Question: I have a Database with double data, now I wan't to delete the double data.
I can all ready filter the double value with this query:
'''
SELECT model, count(model), max(product_id) as latest FROM sn1_product GROUP BY model HAVING COUNT(model) > 1
'''

How can I write a delete query which delete the latest id?
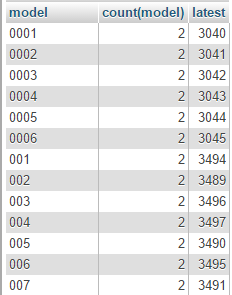
Answer: What about something like:
'''
DELETE FROM 'sn1_product'
WHERE product_id IN (
SELECT max(product_id) as latest FROM sn1_product
GROUP BY model HAVING COUNT(model) > 1
)
'''
However, some databases (ie: MySQL) have problem deleting from the same table you are selecting. If you have this issue check the answer <URL>
UPDATE: Workaround from the comments:
1. Create table (reference) CREATE TABLE sn2_product AS
SELECT * FROM sn1_product;
2. Save only what you need (note the min function - info).... is the rest of the fields. Don't forget to copy over non-duplicates INSERT INTO sn2_product
SELECT min(product_id),... FROM sn1_product
GROUP BY model HAVING COUNT(model) > 1
INSERT INTO sn2_product
SELECT * FROM sn1_product
GROUP BY model HAVING COUNT(model) = 1
Hope it helps